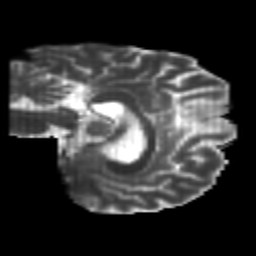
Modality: T2w
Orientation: sagittal
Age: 22
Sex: female
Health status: healthy
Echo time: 0.074 s